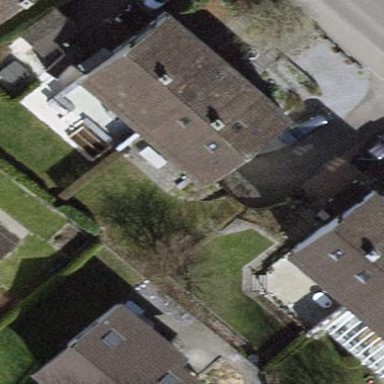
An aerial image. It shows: Building with tile roof.